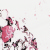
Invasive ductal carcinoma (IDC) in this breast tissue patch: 0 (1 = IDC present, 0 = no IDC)